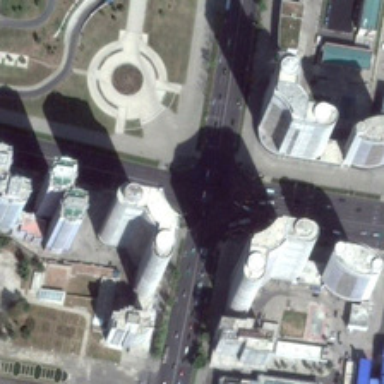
Many buildings near a crossroads in a business area .